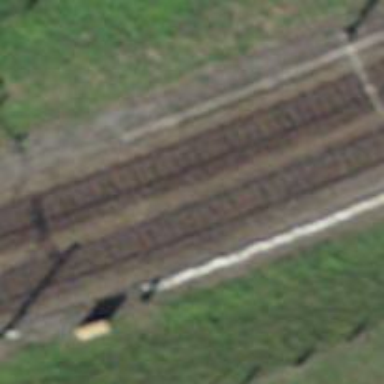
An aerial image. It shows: Single railway track with electrification through contact line.